Question: # Case
This is not really a games project. Its a project which runs in full screen for showing video conferencing, and watching TV in high definition, and is controlled from a Remote control.
# Wish:
- I am looking for GUI libraries.
Is there only this method available for developing full screen applications?
<URL>
For example

Question: Which Java GUI libraries i can use to make such above user interfaces?
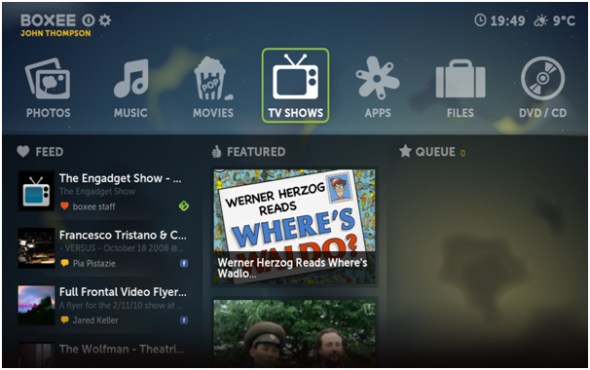
Answer: Swing with a custom PLAF, some nice icons for the buttons, a couple of background image panels (custom component, easy to create) and nested layouts (mostly AWT with some Swing) should be able to achieve that effect. You could then put the UI into whatever top level container, 'JFrame', undecorated 'JFrame', 'JWindow' etc. that best suits it.
See also the <URL> lesson in the Java Tutorial.